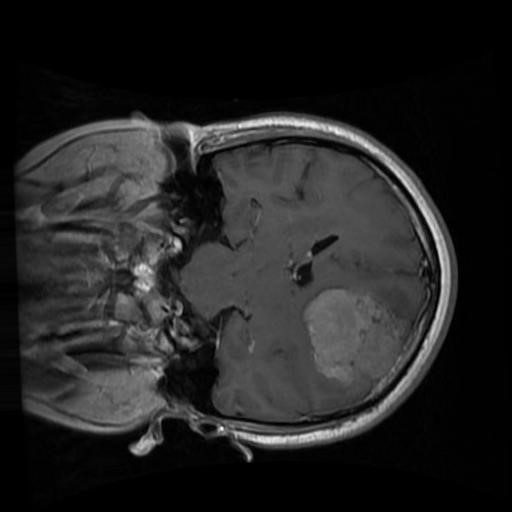
Label: brain_menin